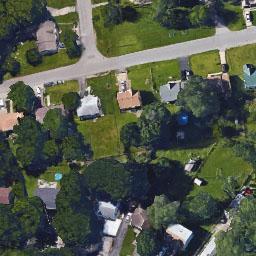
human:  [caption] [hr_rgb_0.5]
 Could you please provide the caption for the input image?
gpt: The medium residential area is well green and has some neatly arranged houses .

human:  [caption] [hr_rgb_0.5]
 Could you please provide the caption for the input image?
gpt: There are some buildings on green lawns on the medium residential area .

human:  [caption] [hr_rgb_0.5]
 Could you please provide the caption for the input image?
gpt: There are many buildings in medium residential area .

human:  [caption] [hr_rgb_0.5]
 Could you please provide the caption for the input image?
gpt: There aren't many houses in the mid-sized area .

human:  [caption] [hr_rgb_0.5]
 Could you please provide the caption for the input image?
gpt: The medium residential is on the grass next to some trees and road .